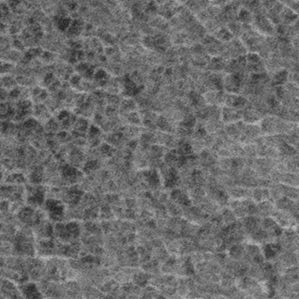
Label: frost